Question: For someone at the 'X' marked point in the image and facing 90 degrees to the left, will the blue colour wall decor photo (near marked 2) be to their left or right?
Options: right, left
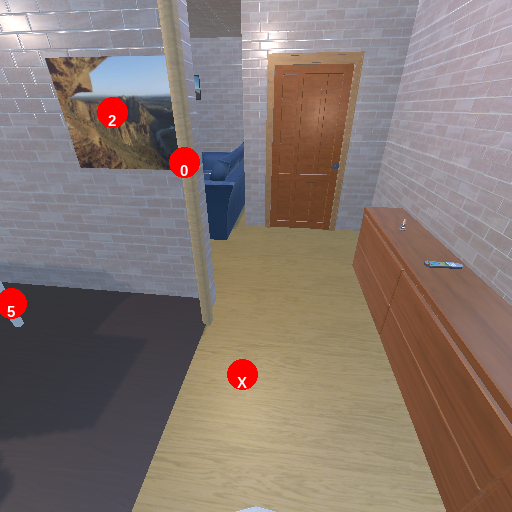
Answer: right